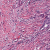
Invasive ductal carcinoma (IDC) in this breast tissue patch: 1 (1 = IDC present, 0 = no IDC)